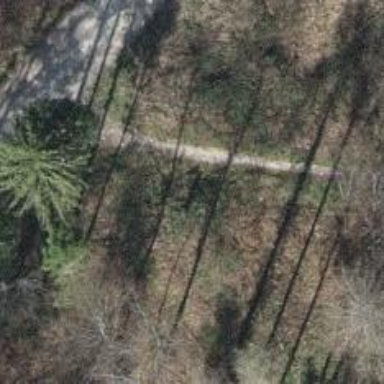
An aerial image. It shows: Dirt path.